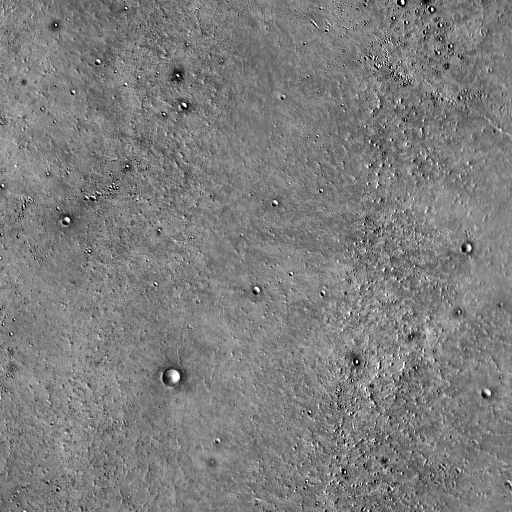
Crater classes present: Background, Other, Secondary